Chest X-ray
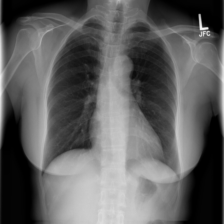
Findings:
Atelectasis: negative
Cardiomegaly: negative
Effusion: negative
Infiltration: negative
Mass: negative
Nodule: negative
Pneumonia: negative
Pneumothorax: negative
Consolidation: negative
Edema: negative
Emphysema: negative
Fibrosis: negative
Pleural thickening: negative
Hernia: negative